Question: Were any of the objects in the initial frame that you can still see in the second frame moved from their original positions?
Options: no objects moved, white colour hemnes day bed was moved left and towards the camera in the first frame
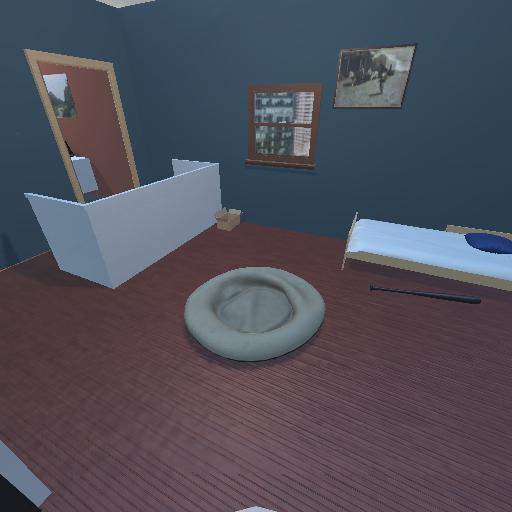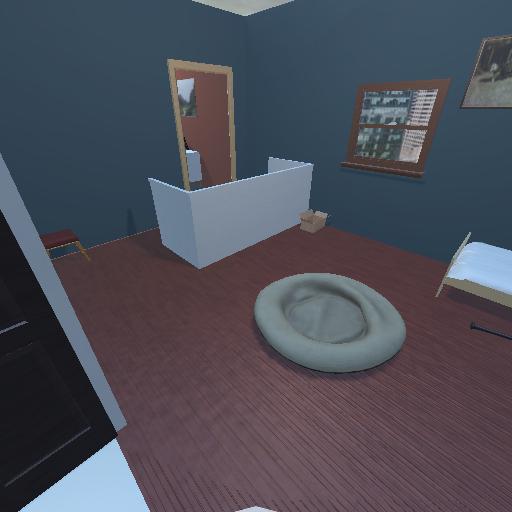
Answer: no objects moved